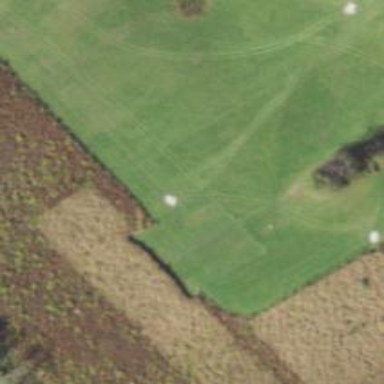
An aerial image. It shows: Disc golf basket.